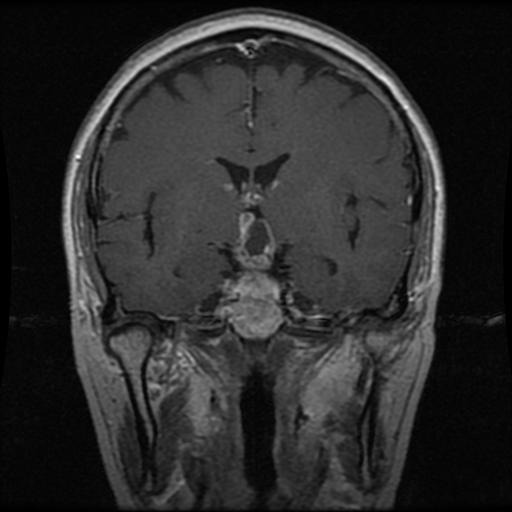
Label: pituitary